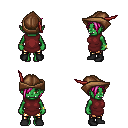
a pixel art fantasy rpg character, female body template, orc, green skin, maroon tunic, gold greaves, pink pixie cut hairstyle, leather cap, bracelets, black shoes, four views (front, back, left, right), 2x2 character sprite sheet, small pixel art, hard edges, no anti-aliasing